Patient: sex M, age 65
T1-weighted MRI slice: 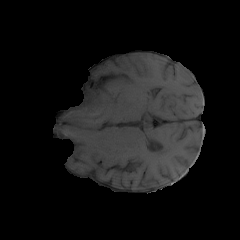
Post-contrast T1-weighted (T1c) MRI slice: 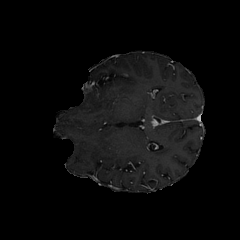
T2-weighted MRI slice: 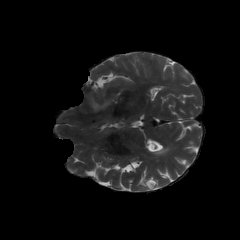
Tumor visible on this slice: yes
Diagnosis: Glioblastoma, IDH-wildtype
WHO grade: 4